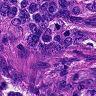
Metastatic tissue present: yes